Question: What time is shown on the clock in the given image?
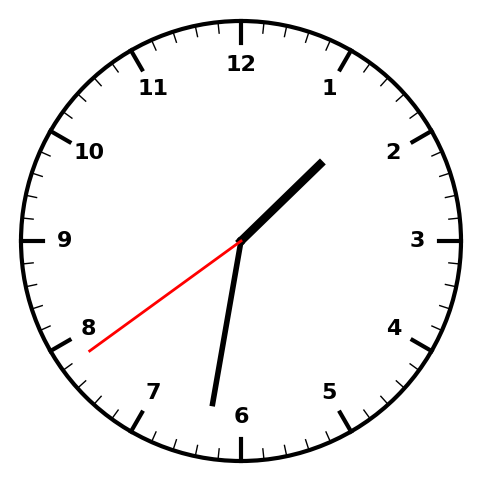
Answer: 01:31:39